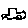
Label: car